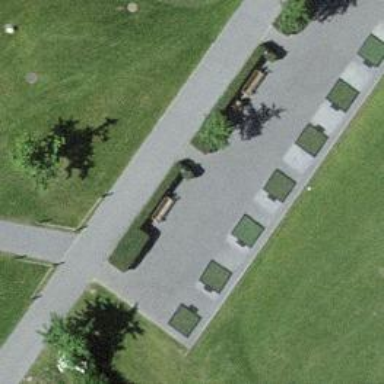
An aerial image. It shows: Bench for seating.